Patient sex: M
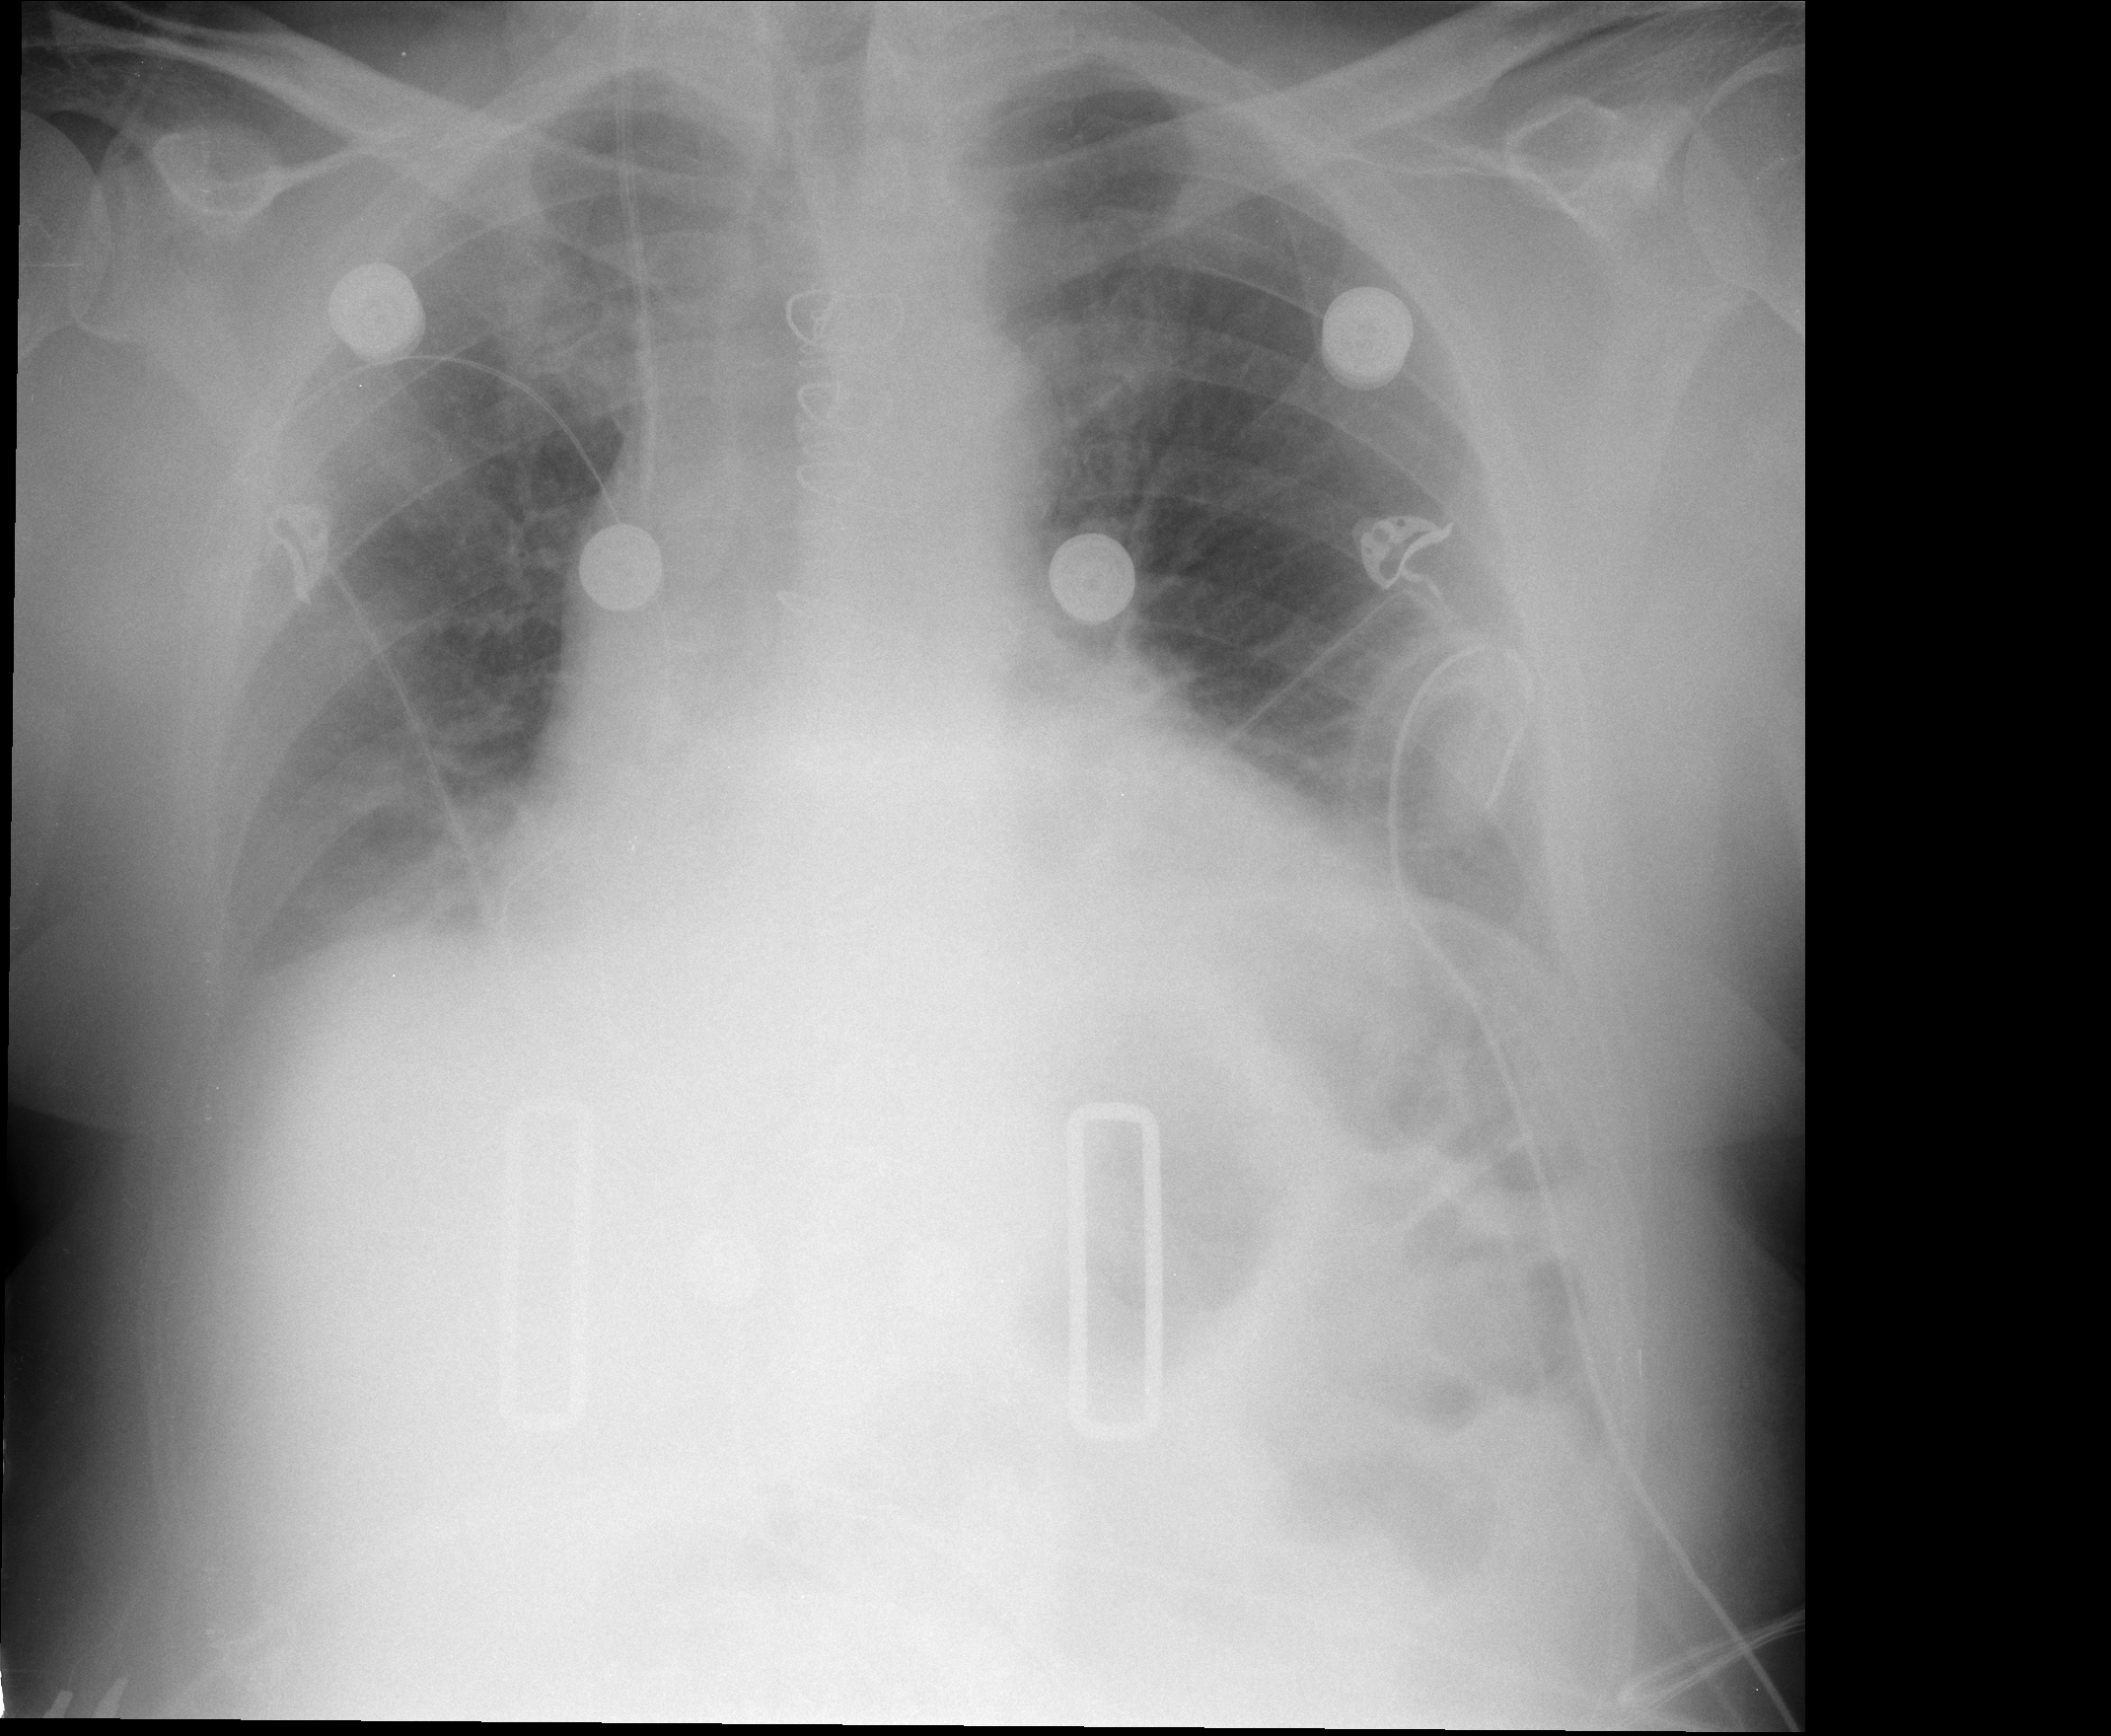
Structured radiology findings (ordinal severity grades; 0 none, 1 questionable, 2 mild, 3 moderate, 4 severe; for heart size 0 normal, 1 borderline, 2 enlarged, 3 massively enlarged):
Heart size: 0
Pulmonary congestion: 2
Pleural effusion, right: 1
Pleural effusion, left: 1
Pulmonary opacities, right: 0
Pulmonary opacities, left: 0
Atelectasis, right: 0
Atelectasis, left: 0